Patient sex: F
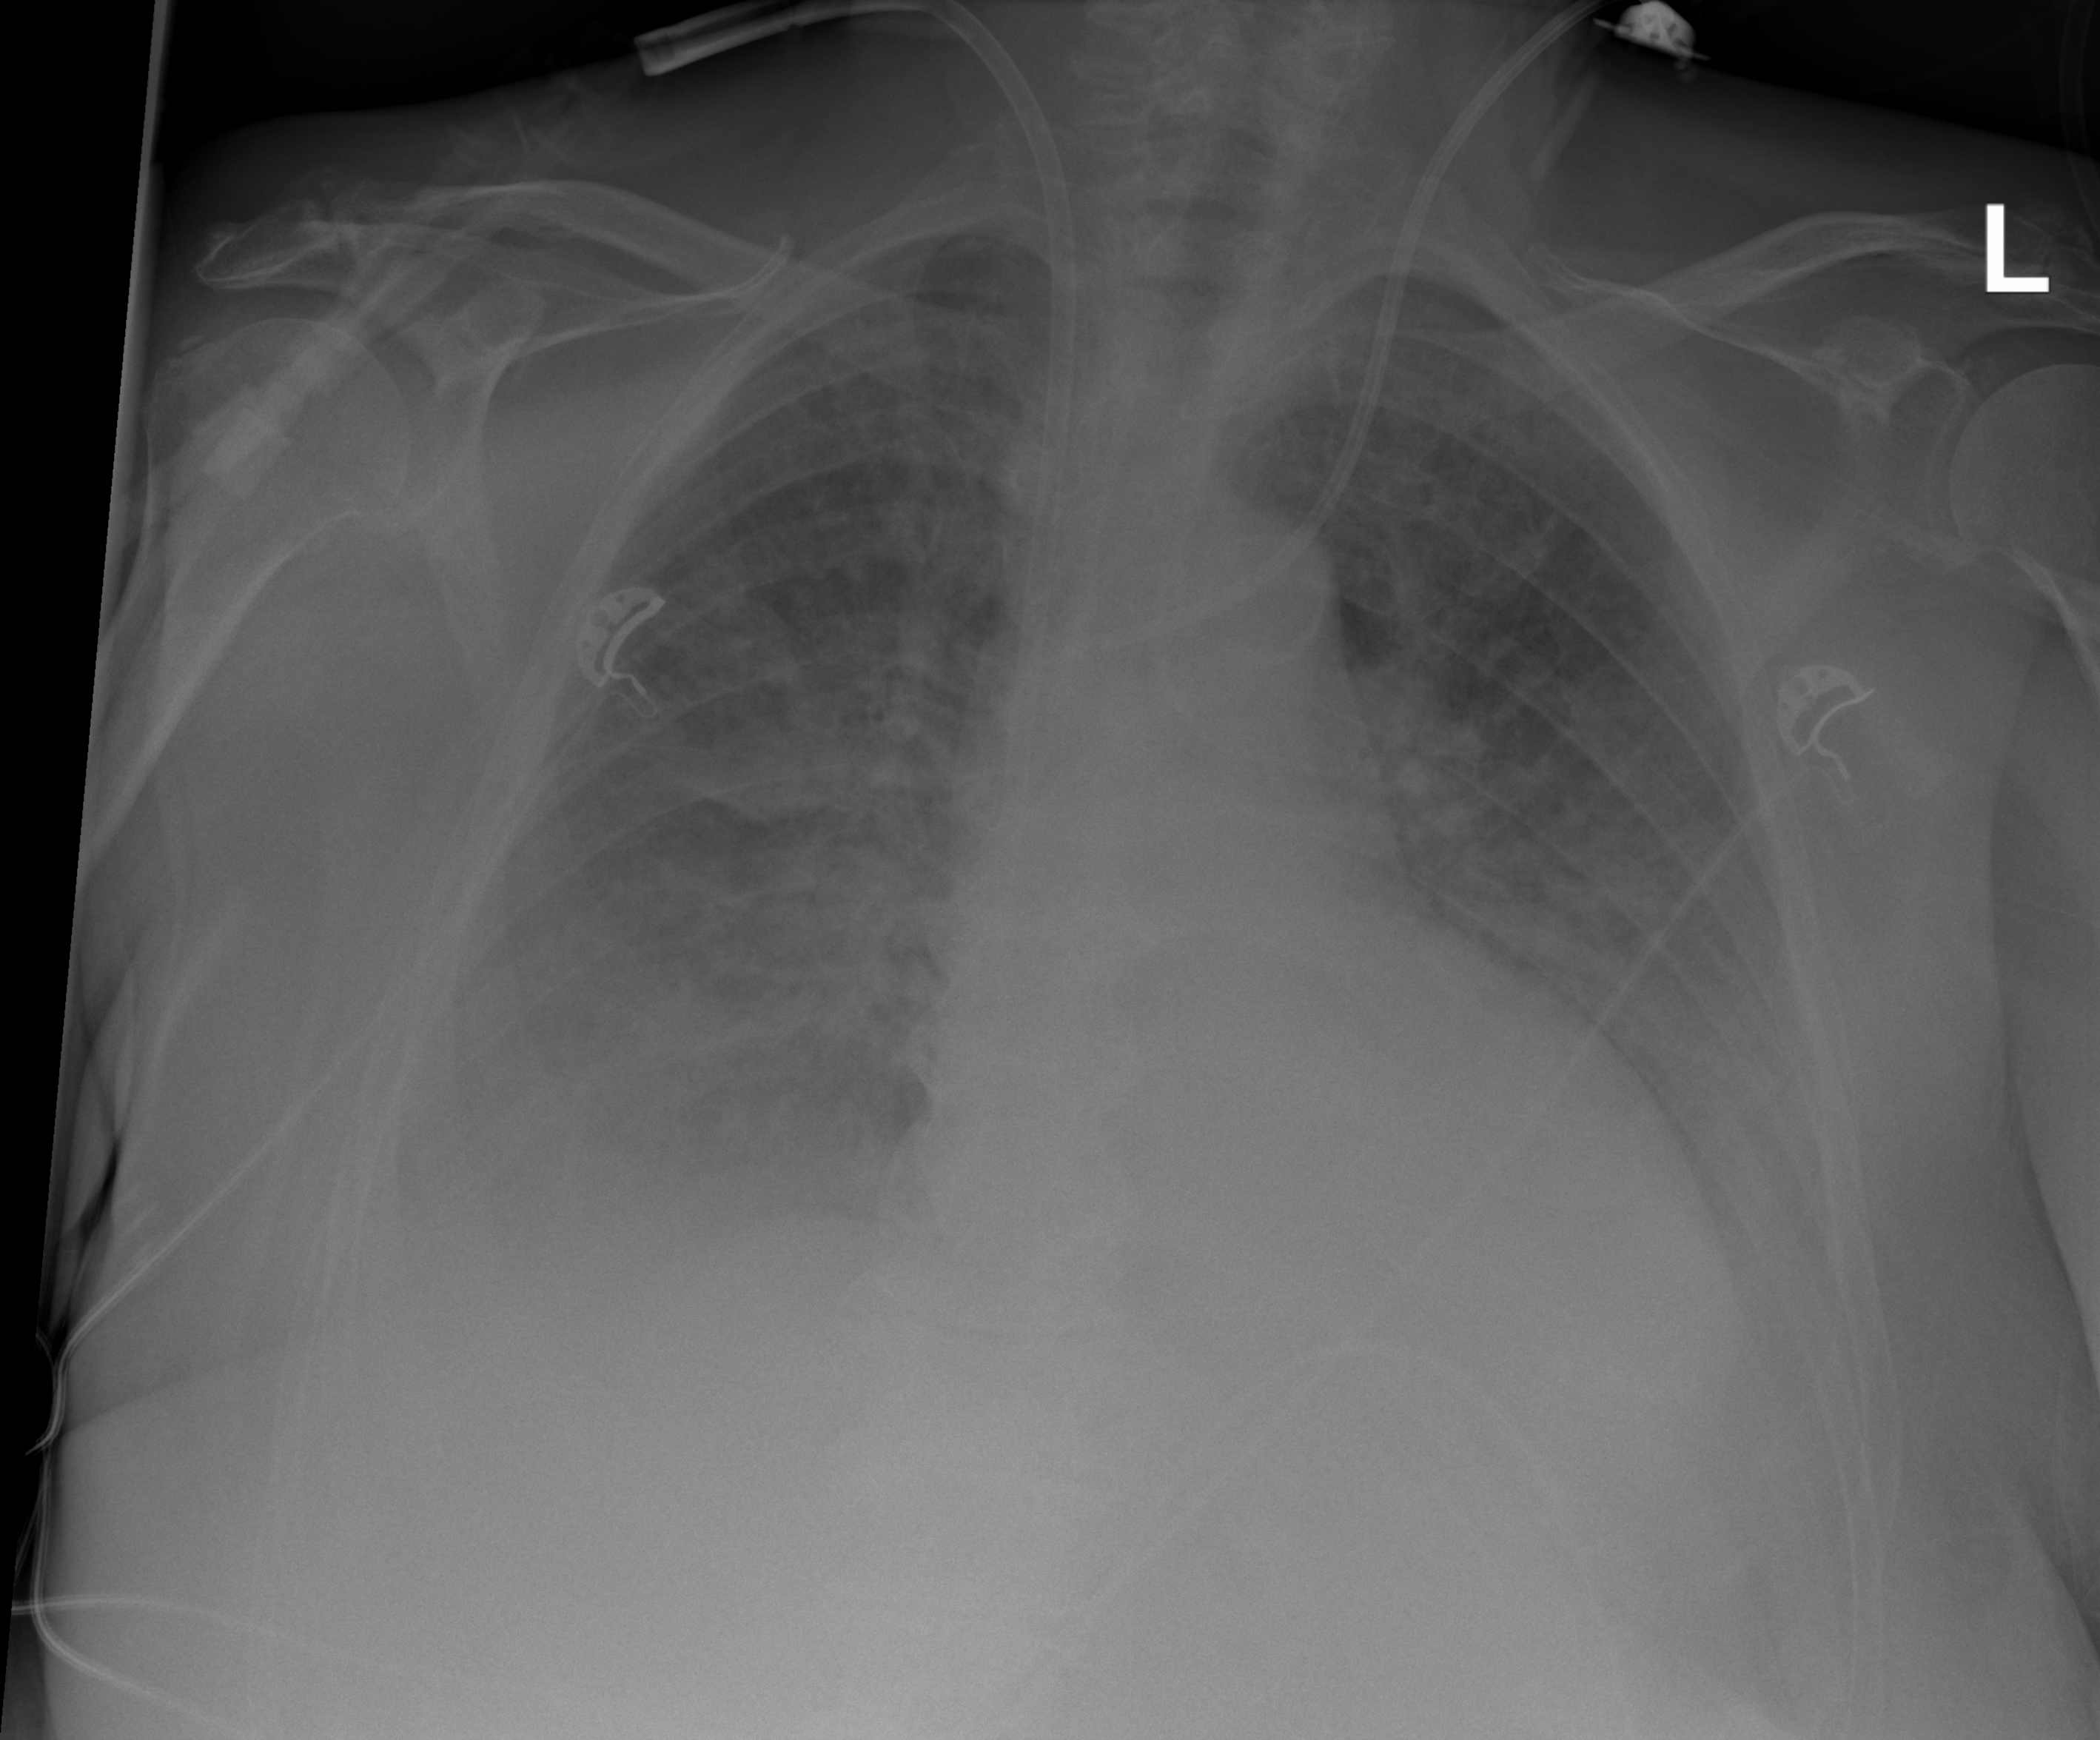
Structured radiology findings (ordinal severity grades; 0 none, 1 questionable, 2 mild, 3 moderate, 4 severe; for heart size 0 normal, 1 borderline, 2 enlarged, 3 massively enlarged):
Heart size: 2
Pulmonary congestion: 3
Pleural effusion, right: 3
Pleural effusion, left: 3
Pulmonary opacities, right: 3
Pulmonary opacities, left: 3
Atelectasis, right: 3
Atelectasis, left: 3